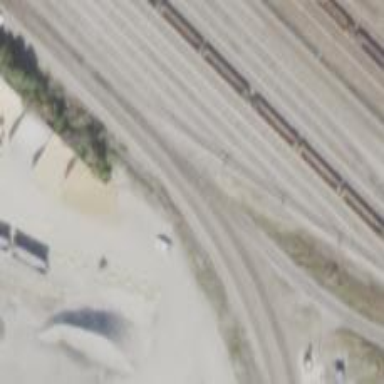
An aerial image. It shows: Railway track.